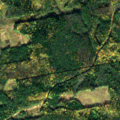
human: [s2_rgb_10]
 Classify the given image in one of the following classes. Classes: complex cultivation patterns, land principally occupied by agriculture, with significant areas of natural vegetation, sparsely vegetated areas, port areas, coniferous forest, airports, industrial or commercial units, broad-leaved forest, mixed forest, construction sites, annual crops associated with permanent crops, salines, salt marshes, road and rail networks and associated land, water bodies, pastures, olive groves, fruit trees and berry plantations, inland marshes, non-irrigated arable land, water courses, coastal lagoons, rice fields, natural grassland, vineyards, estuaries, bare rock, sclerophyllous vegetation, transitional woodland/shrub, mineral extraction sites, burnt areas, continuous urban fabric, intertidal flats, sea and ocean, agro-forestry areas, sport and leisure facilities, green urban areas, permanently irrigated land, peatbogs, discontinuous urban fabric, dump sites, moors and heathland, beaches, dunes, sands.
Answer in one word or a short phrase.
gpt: coniferous forest, mixed forest